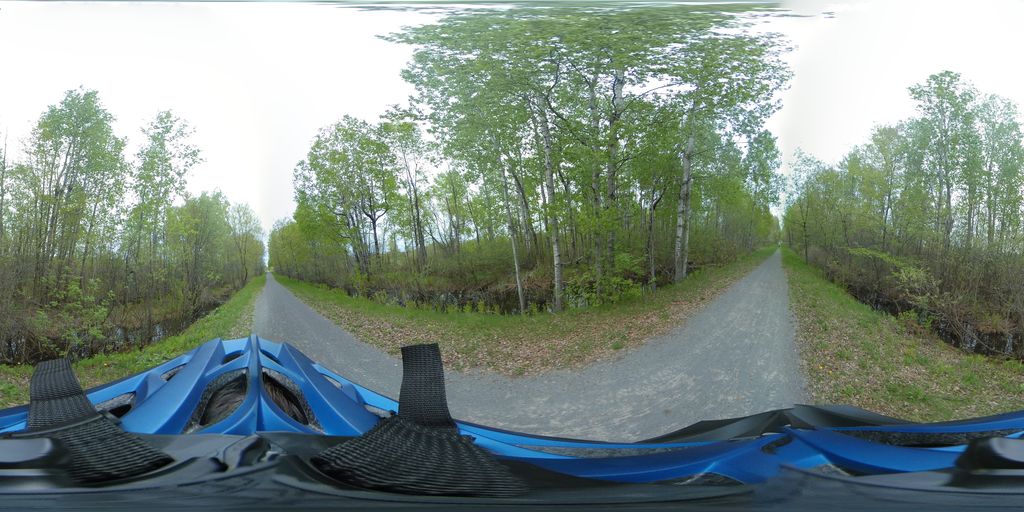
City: ottawa-gatineau